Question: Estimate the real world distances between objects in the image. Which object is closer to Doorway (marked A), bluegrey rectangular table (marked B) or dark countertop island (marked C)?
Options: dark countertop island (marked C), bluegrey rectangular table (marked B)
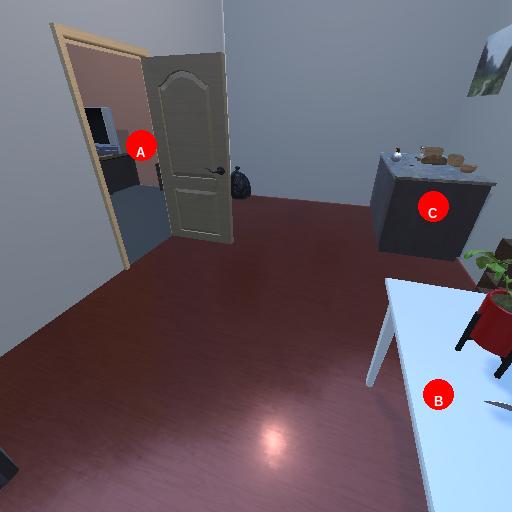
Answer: dark countertop island (marked C)